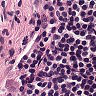
Metastatic tissue present: no